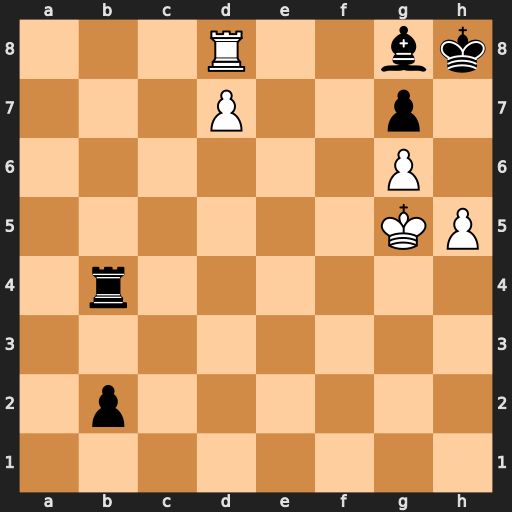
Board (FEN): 3R2bk/3P2p1/6P1/6KP/1r6/8/1p6/8
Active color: w
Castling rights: -
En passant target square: -
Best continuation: Rxg8+ Kxg8 d8=Q#